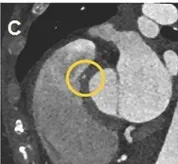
Coronary computed tomography angiogram (CTA) with 3D reconstruction. (C) Yellow circle denotes LAD with an intra-myocardial segment in cross section.
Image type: radiology (ct)